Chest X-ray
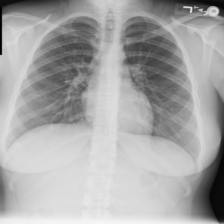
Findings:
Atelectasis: negative
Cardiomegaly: negative
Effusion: negative
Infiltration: negative
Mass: negative
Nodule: negative
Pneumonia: negative
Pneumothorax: negative
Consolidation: negative
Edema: negative
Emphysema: negative
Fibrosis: negative
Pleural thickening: negative
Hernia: negative